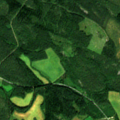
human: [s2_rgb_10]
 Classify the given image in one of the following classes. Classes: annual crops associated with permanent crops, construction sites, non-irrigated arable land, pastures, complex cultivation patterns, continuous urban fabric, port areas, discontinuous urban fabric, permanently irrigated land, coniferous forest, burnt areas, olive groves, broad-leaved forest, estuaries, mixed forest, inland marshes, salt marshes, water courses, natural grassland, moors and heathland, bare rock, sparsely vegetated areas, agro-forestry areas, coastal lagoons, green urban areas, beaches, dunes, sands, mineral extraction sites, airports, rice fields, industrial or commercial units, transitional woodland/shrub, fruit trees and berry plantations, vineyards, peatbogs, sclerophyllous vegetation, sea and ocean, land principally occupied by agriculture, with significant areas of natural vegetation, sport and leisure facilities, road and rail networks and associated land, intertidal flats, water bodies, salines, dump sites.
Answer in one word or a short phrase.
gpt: non-irrigated arable land, coniferous forest, mixed forest